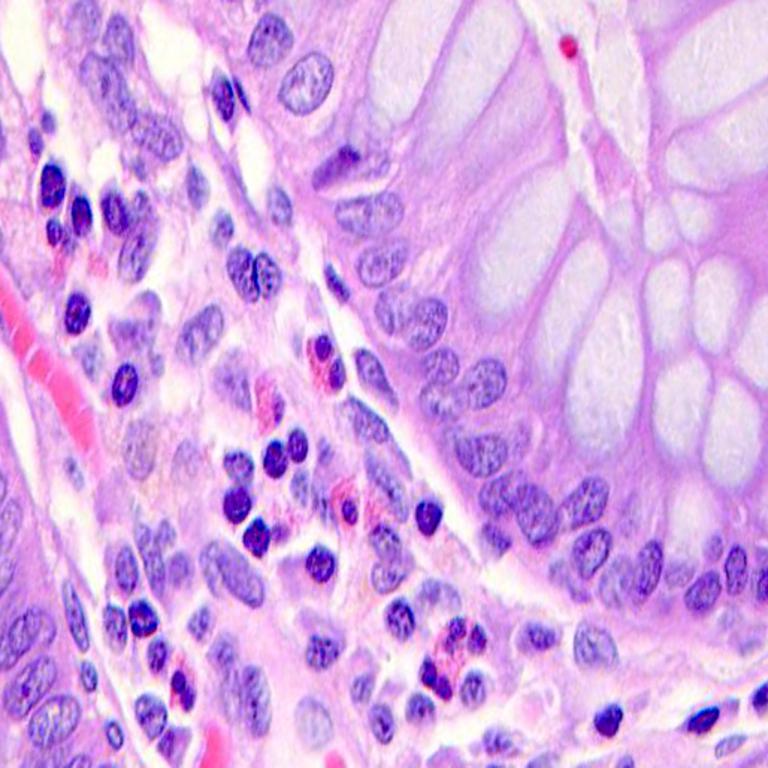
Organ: colon
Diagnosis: benign